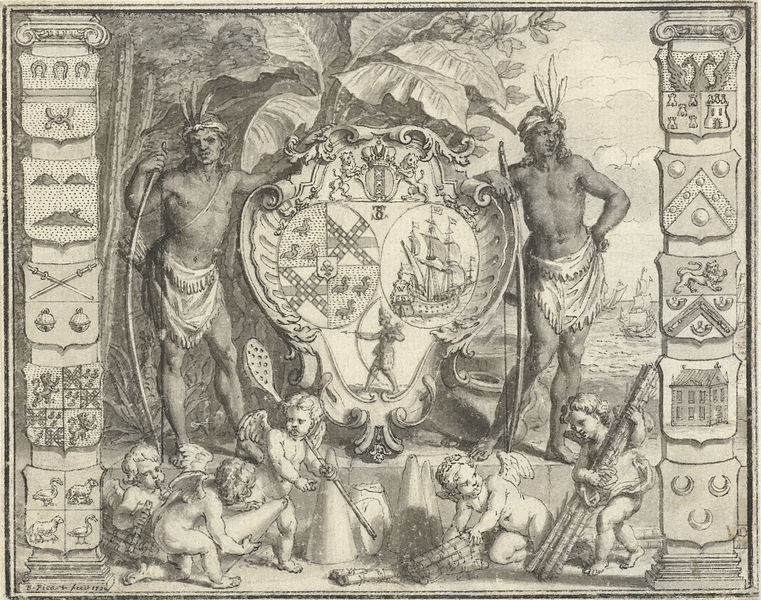
Titel: De wapens van Suriname
Künstler: Bernard Picart
Standort: Amsterdam
Institution: Rijksmuseum
Schlagwörter: enfants, arc, tableau, colonie, blasons, colonisation